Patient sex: F
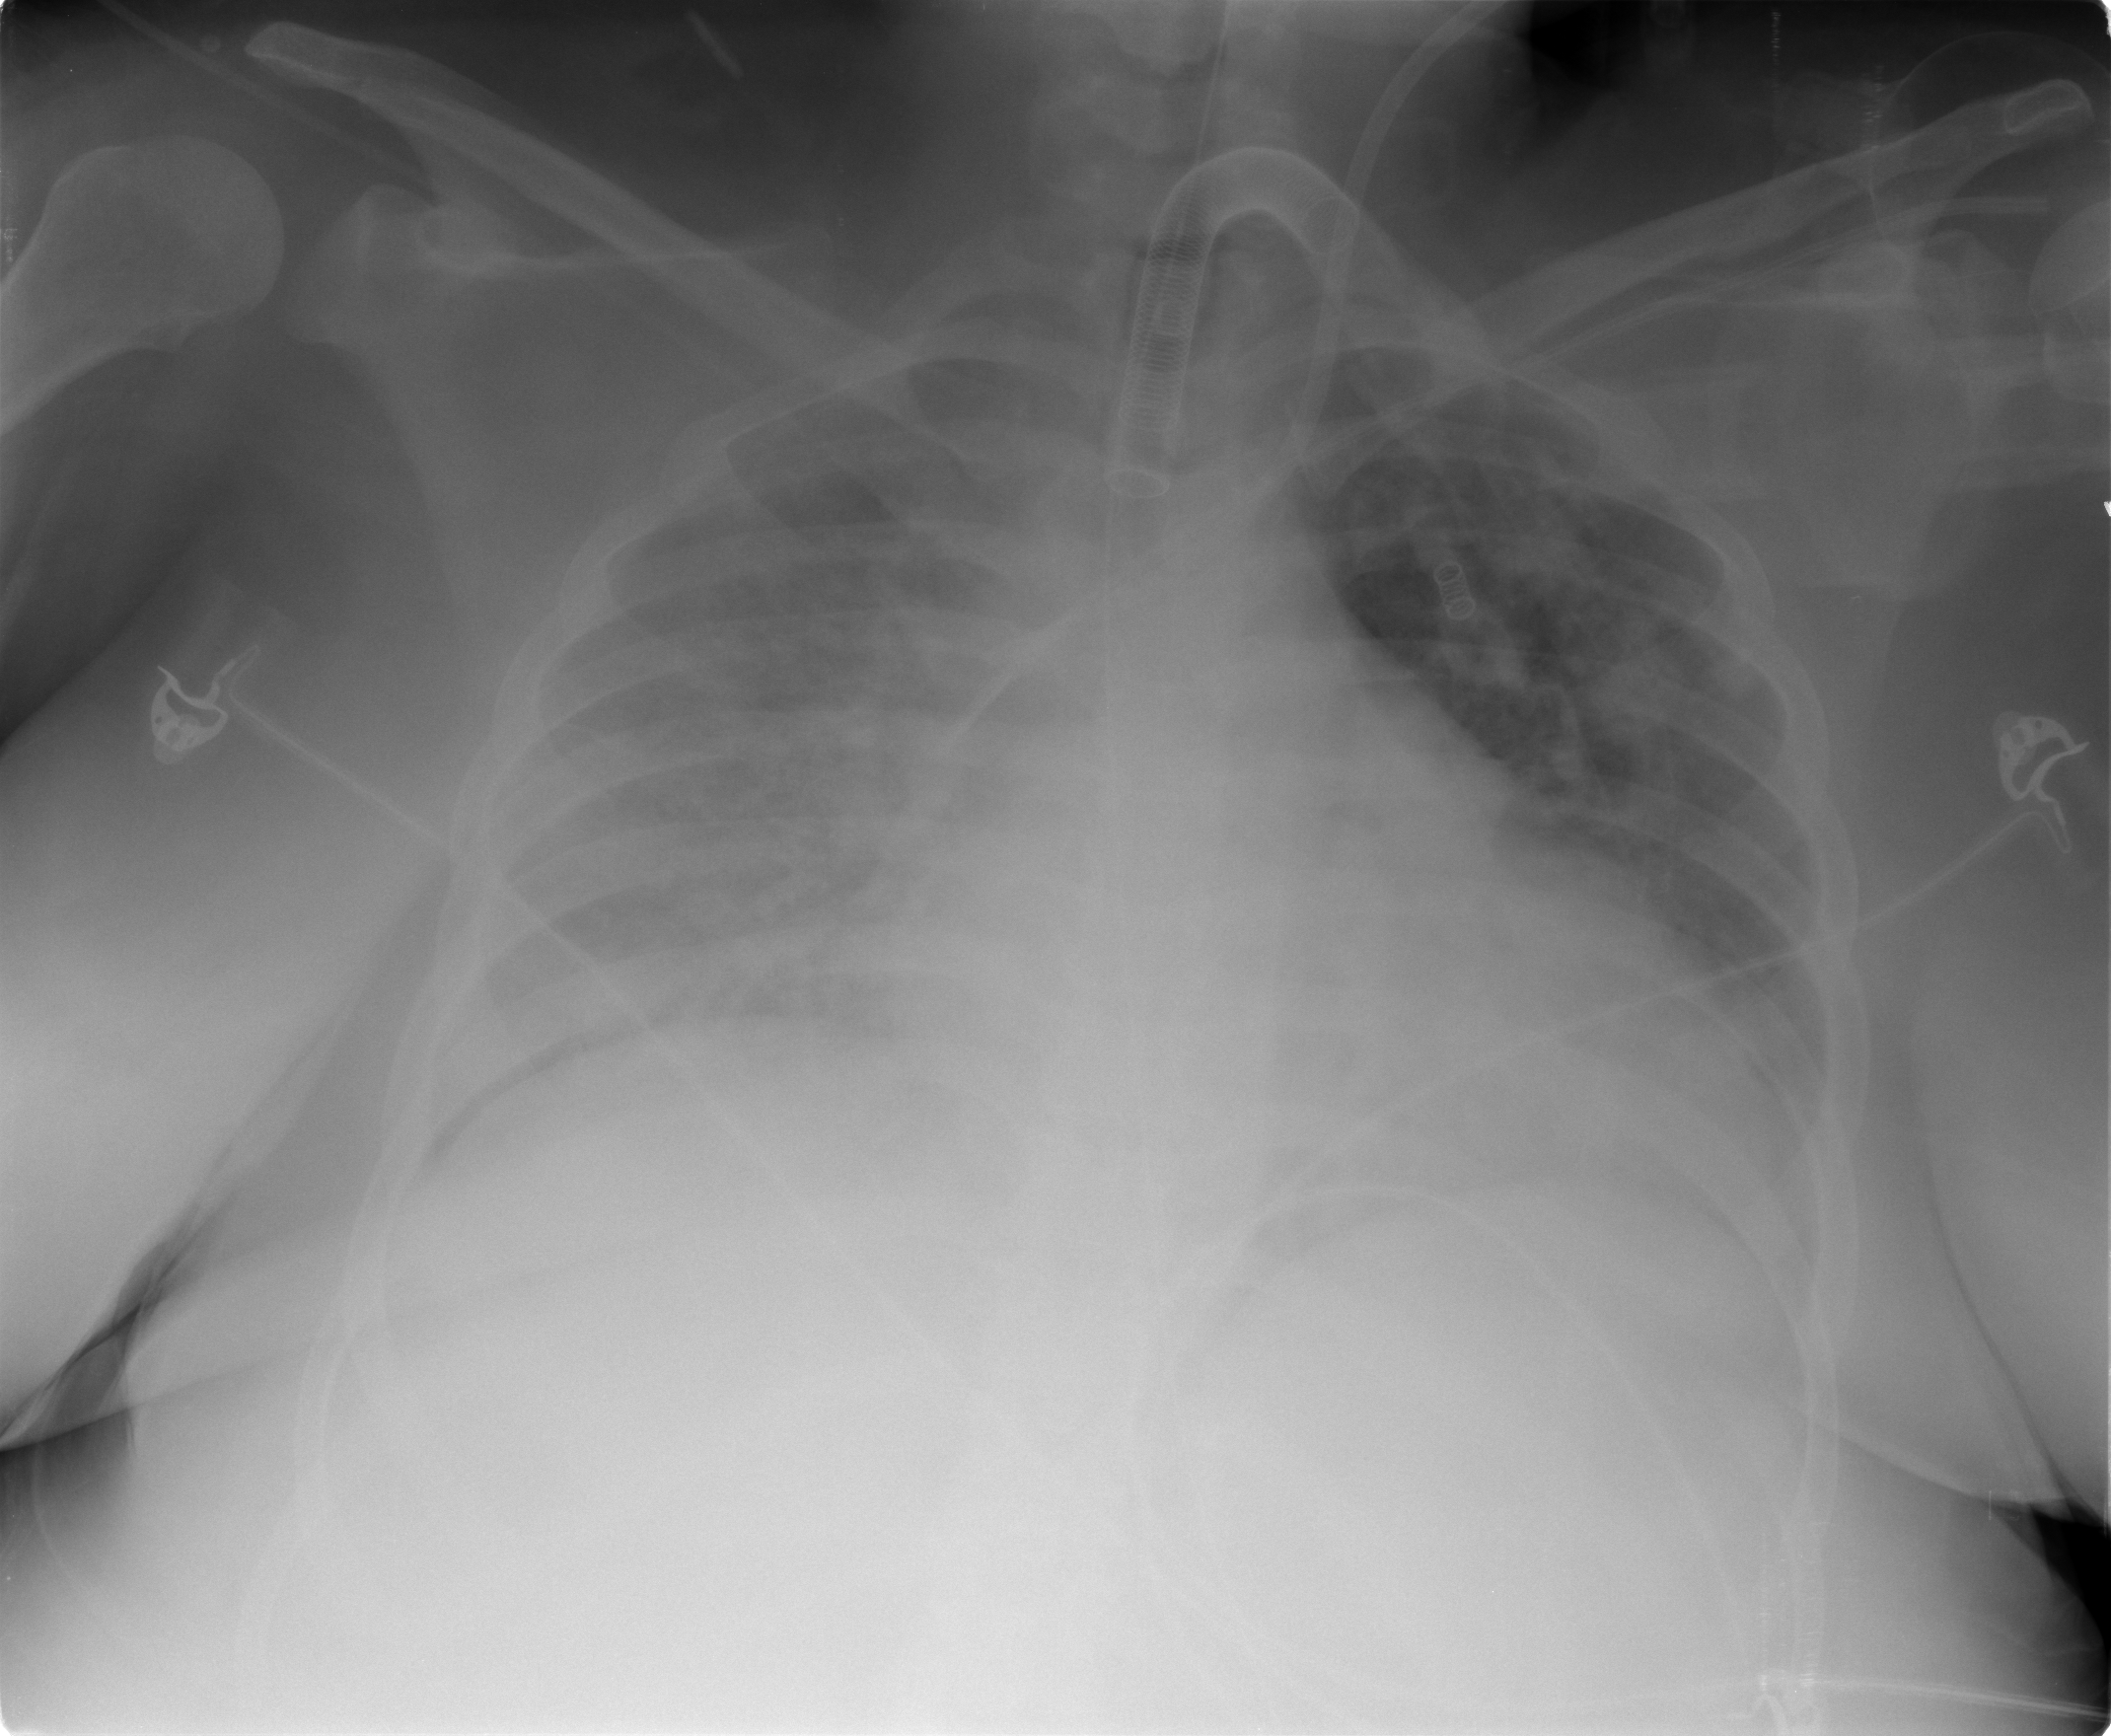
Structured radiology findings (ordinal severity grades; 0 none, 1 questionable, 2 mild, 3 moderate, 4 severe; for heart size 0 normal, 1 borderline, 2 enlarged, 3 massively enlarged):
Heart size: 2
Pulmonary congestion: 2
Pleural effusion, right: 3
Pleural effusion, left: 2
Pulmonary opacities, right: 3
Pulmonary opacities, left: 2
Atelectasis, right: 2
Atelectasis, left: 2